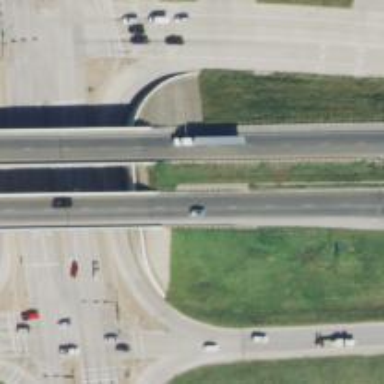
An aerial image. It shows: Bridge on motorway expressway.